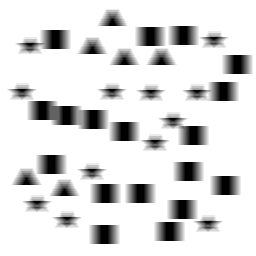
Squares: 18
Triangles: 6
Stars: 12
Total shapes: 36